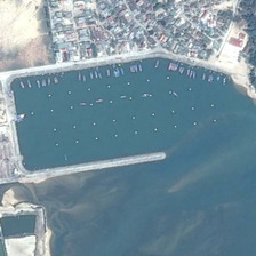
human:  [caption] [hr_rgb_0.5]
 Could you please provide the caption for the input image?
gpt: A large tree was planted in the harbor.

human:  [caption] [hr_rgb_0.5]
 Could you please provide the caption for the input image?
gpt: A large area of wood was planted on the side of the port.

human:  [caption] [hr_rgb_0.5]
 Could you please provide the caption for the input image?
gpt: a large wooden area has been planted on one side of the port.

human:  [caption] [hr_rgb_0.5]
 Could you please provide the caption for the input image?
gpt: A large Flamingo planted on the side of the dock.

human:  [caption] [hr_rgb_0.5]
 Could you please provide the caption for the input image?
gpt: A large area of Madeira has been planted on a port side.